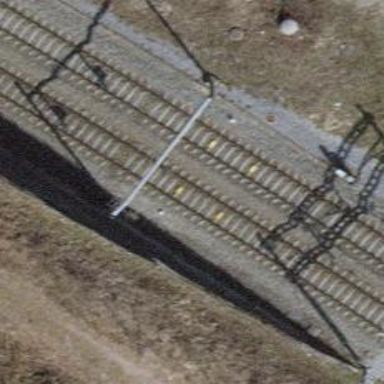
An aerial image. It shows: Railway signal.